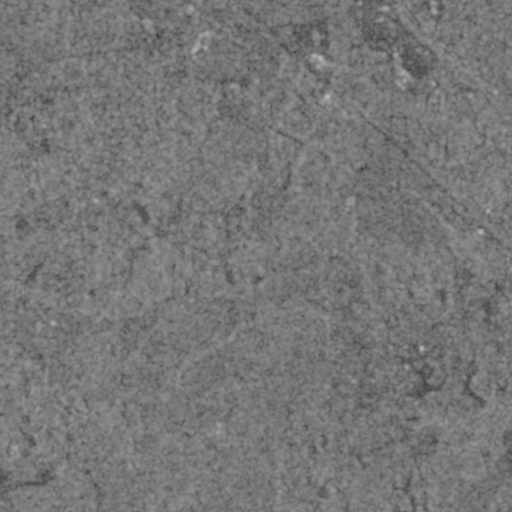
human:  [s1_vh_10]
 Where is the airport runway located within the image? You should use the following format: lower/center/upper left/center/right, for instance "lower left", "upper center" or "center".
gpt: The airport runway is located in the lower right of the image.
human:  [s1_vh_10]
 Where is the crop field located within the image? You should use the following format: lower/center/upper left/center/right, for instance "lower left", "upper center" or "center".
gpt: The crop field is located in the upper left of the image.
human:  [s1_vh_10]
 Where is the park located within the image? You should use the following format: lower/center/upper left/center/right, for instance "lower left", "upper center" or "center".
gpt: The park is located in the upper left of the image.
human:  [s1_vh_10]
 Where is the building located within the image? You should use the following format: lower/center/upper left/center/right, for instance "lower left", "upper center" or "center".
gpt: The building is located in the upper right of the image.
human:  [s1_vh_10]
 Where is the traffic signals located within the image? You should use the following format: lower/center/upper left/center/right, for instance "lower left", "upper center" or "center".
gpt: The traffic signals is located in the upper right of the image.
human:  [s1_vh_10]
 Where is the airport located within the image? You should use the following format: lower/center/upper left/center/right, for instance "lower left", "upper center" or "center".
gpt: There is no airport in the image.

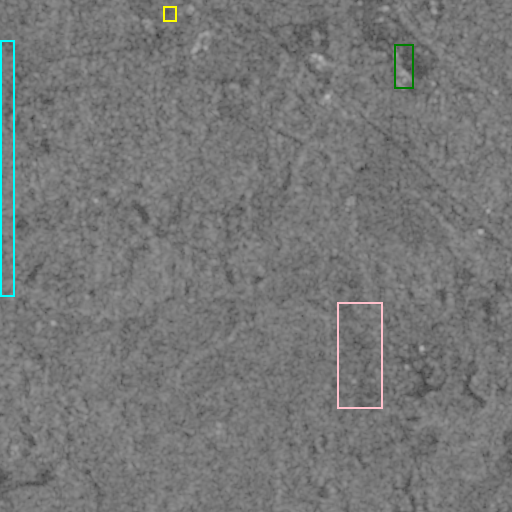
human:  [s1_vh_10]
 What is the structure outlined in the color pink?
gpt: The structure outlined in pink is an airport.
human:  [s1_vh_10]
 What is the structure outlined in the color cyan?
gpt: The structure outlined in cyan is a crop field.
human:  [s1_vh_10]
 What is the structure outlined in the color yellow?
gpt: The structure outlined in yellow is a park.
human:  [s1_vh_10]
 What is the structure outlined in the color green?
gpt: The structure outlined in green is a building.
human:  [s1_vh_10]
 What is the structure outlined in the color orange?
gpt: There is no orange outline.